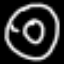
Label: donut